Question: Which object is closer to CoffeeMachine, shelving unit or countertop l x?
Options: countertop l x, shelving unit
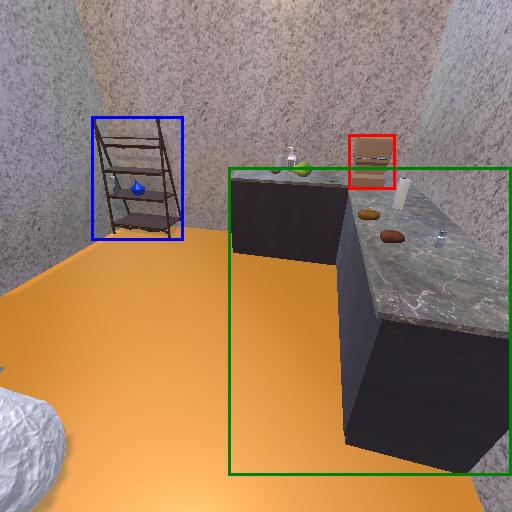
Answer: countertop l x